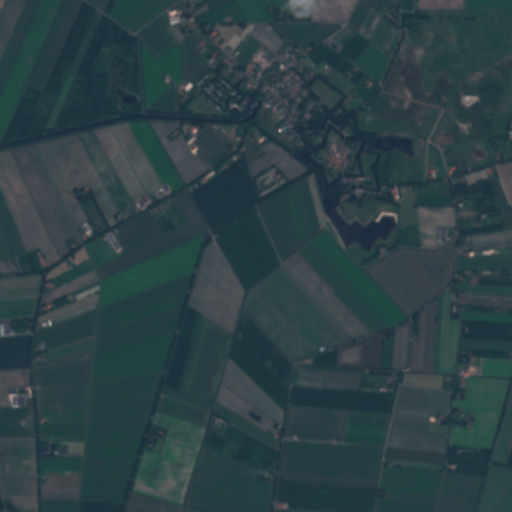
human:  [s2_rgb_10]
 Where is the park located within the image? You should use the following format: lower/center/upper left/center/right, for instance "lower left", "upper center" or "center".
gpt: The park is located in the upper center of the image.
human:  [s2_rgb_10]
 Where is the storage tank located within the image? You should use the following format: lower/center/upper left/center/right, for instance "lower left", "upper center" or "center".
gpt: The storage tank is located in the lower center of the image.
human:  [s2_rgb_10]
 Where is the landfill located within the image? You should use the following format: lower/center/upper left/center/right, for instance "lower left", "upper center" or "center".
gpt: There is no landfill in the image.